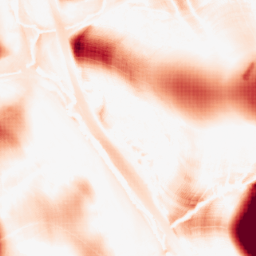
Category: morphological
Decomposition family: morphological
Decomposition parameters: operation: opening
size: 50
Upsampling method: sinc_blackman
Upsampling parameters: scale: 4
kernel_size: 8
Upsampling scale: 4